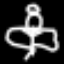
Label: angel